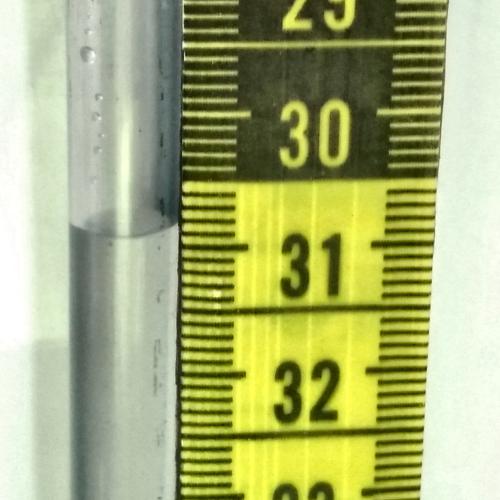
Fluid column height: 30.9 cm